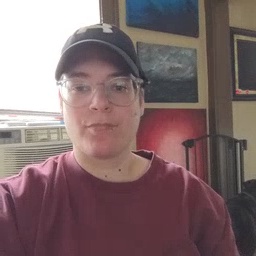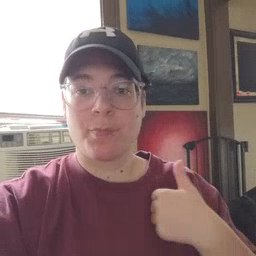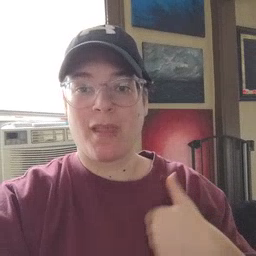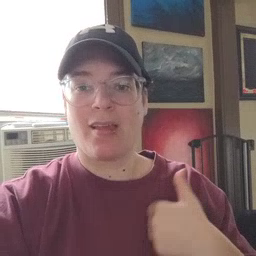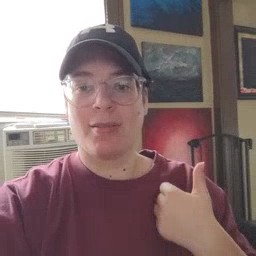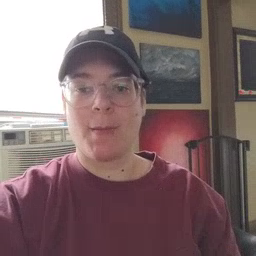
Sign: bath